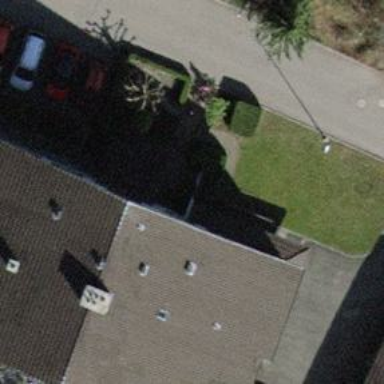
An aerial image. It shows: Simple and straightforward house.